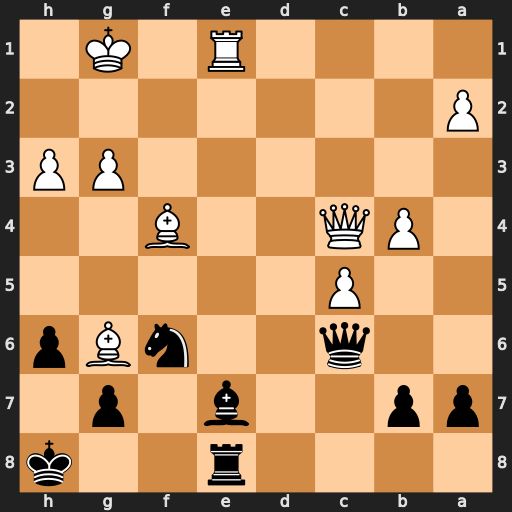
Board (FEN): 4r2k/pp2b1p1/2q2nBp/2P5/1PQ2B2/6PP/P7/4R1K1
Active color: b
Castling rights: -
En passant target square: -
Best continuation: Bxc5+ bxc5 Rxe1+